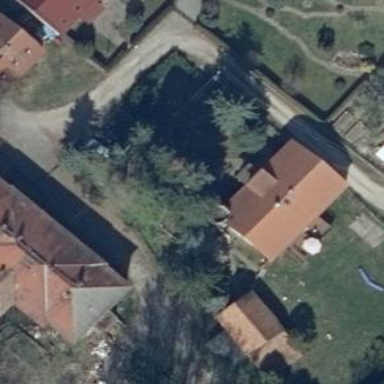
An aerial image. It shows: Simple and straightforward house.